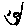
Label: smiley face